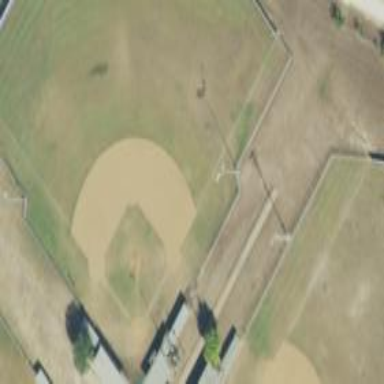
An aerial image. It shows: Baseball pitch for leisure land.